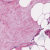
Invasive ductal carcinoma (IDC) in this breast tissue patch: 1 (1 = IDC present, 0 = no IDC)